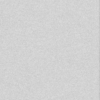
Label: dusty